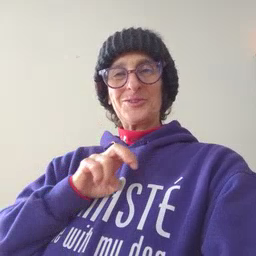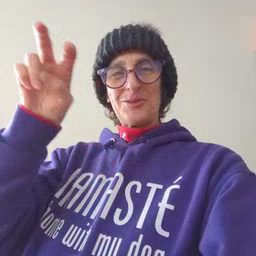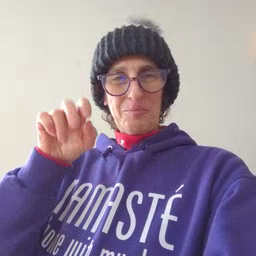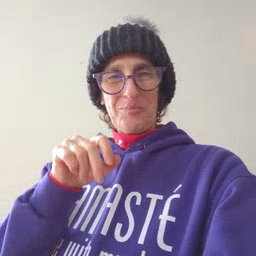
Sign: jump